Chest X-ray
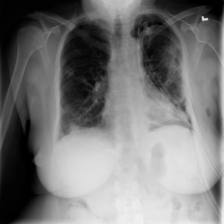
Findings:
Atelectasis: negative
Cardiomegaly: negative
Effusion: negative
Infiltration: positive
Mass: negative
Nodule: negative
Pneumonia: negative
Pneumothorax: positive
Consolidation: negative
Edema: negative
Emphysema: negative
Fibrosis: negative
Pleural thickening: negative
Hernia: negative